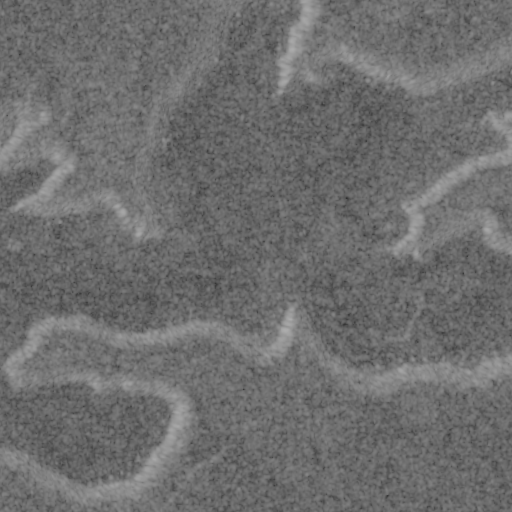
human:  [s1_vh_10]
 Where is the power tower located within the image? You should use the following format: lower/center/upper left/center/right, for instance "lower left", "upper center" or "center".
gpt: The power tower is located in the upper left of the image.
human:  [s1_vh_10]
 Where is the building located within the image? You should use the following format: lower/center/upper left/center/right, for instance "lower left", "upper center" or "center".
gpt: The building is located in the center right of the image.
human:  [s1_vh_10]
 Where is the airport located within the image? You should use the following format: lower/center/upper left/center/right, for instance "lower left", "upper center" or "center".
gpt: There is no airport in the image.

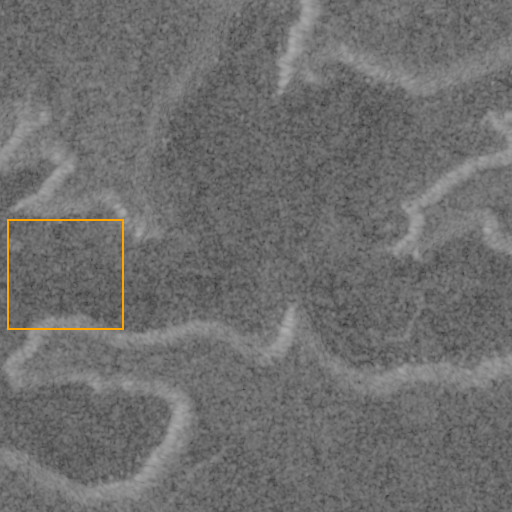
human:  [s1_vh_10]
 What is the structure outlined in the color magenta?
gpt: There is no magenta outline.
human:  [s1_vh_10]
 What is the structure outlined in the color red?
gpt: There is no structure outlined in red.